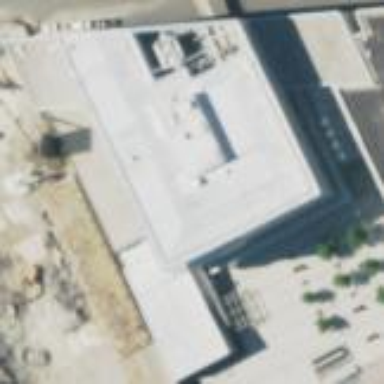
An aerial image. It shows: University building.